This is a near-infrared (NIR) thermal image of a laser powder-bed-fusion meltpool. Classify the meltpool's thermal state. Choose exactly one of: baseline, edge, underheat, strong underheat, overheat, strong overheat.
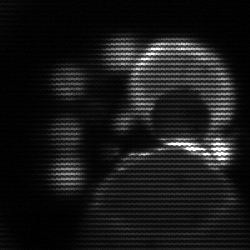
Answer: edge